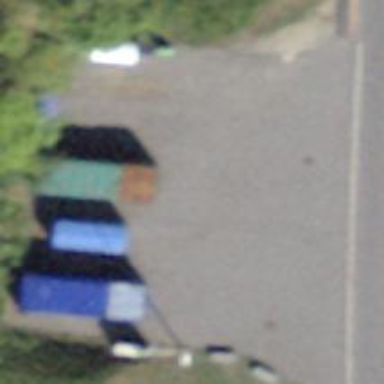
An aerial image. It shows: Recycling center.